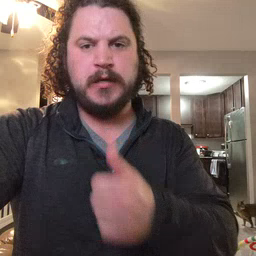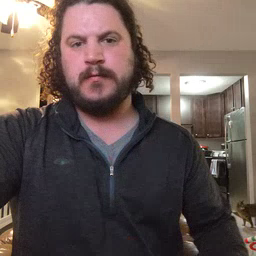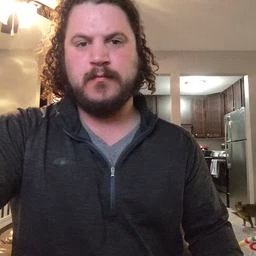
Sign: not